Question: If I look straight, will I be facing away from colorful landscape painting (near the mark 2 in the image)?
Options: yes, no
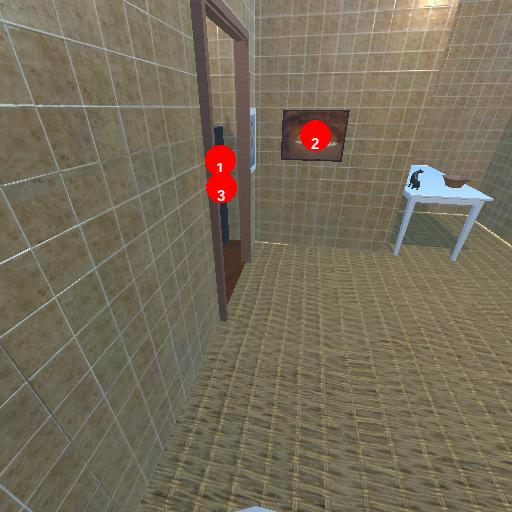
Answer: yes